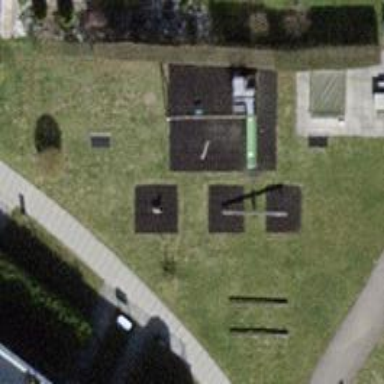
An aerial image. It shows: Springy playground.